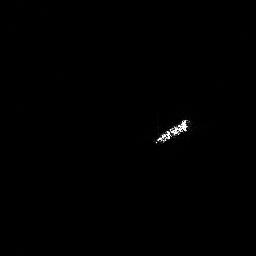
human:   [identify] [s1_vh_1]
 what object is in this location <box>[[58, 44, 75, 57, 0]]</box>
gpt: <ref>1 medium ship at the center</ref>